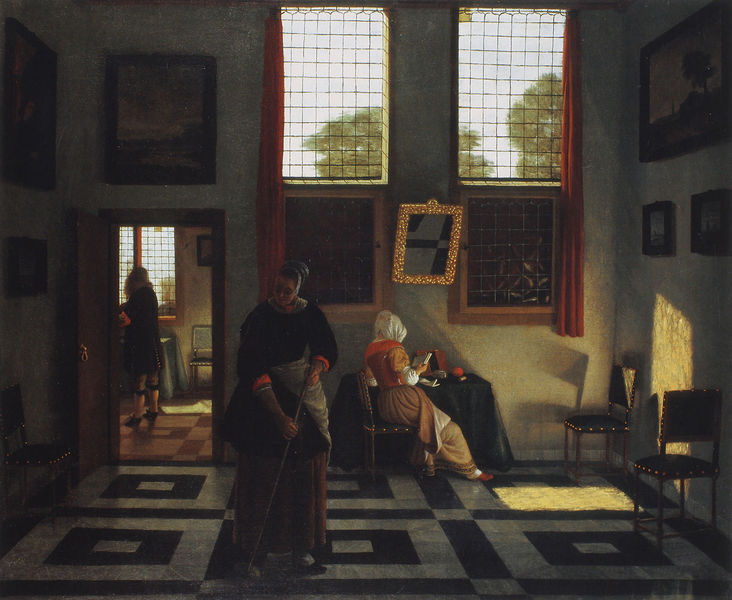
Titel: Interieur mit Maler, lesender Dame und kehrende Magd
Künstler: Pieter Janssens
Institution: Frankfurt, Städel
Schlagwörter: gemälde, mann, bäume, frauen, landschaft, menschen, fenster, frau, licht, raum, stühle, tisch, tür, zimmer, rot, haube, barock, faru, rahmen, niederlande, spiegel, vorhang, sonne, gold, interieur, genre, magd, bilder, fußboden, lesen, atelier, stube, besen, fliesen, vermeer, hauben, kacheln, küche, dienstmagd, viereck, putzen, fegen, kehren, mittelalter, holland, elinga